Field crop: maize
Growth stage: 2
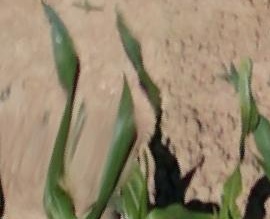
Species: maize